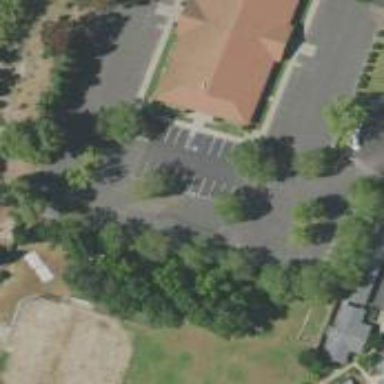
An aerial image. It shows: Parking space.